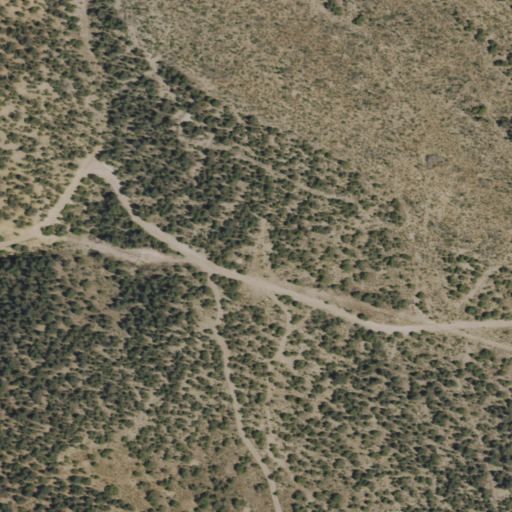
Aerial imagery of gap in Nevada named Mooney Basin Summit containing evergreen forest and shrub